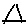
Label: triangle